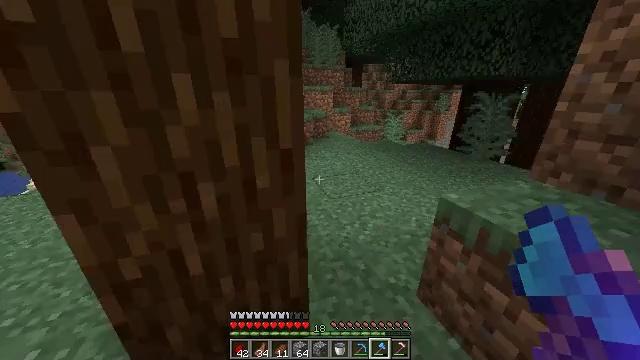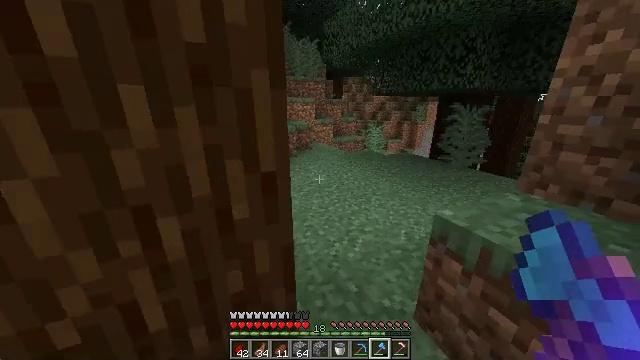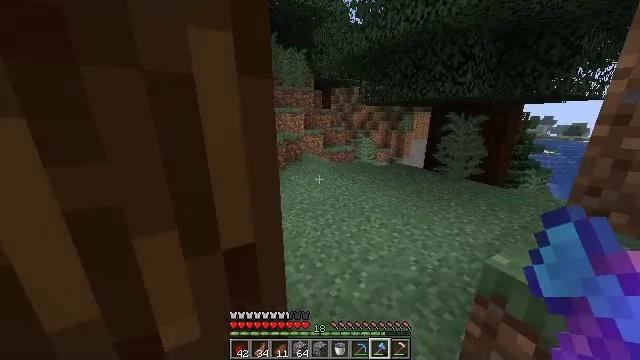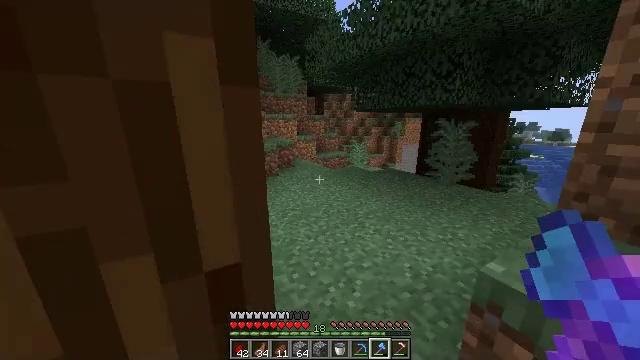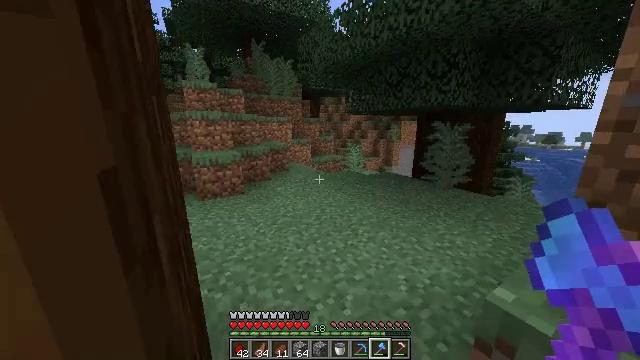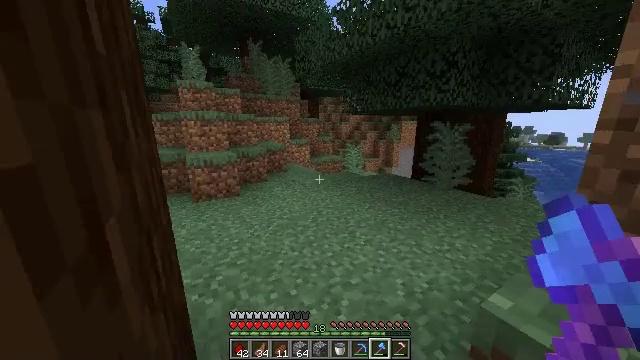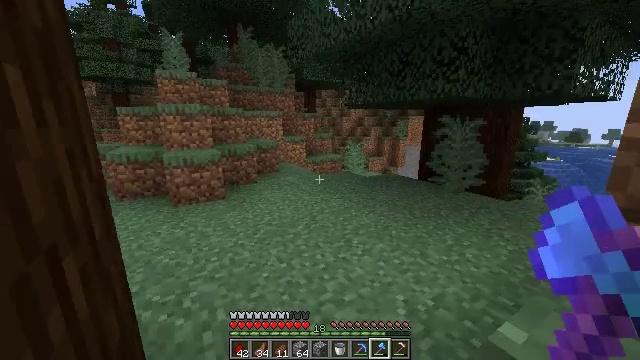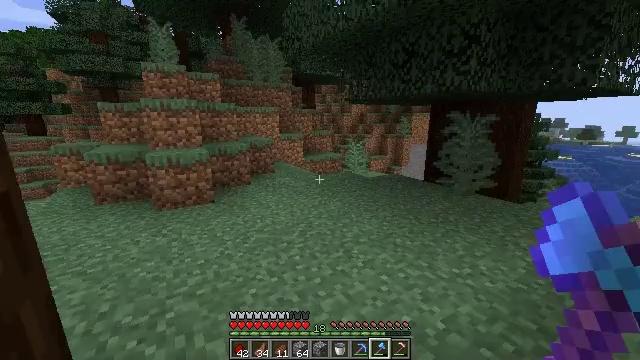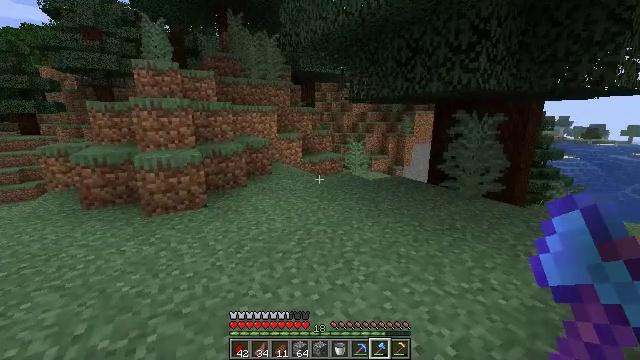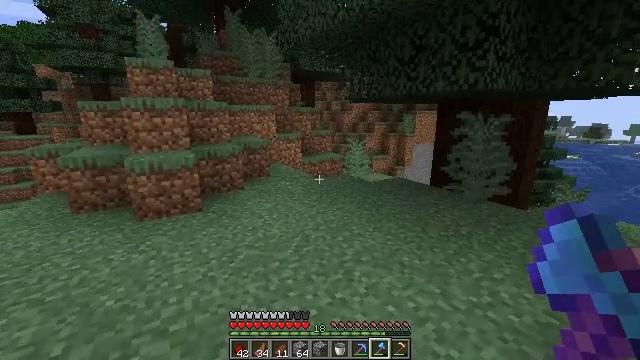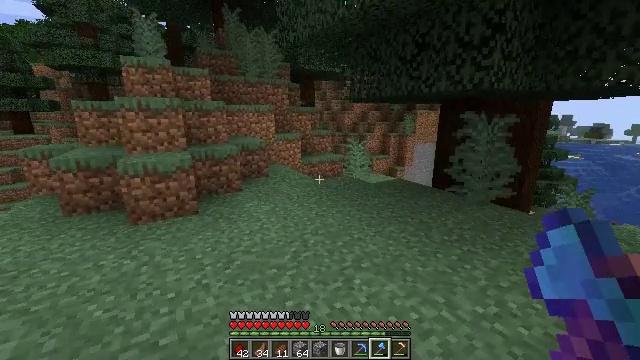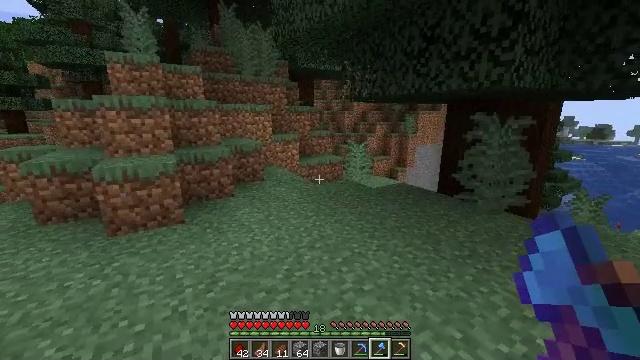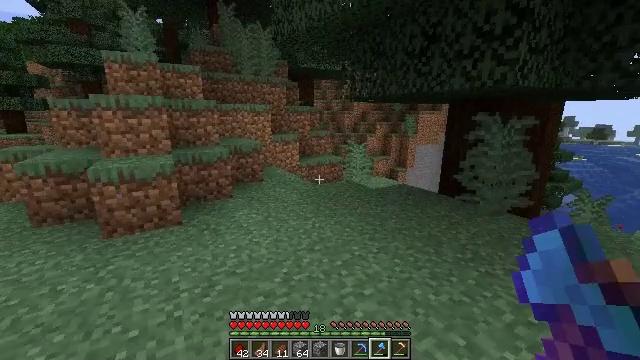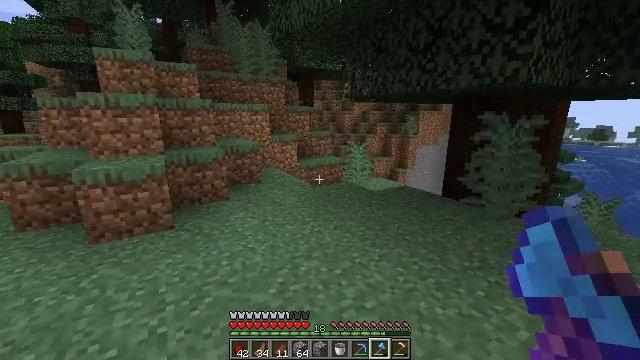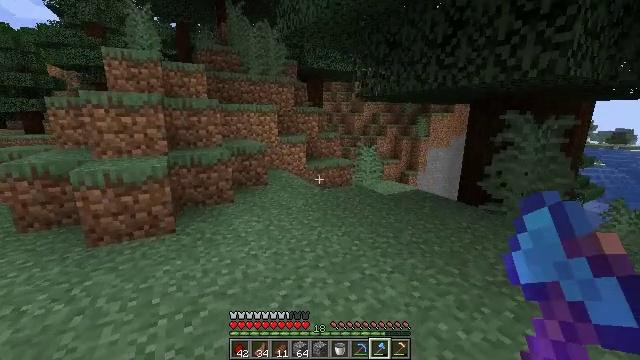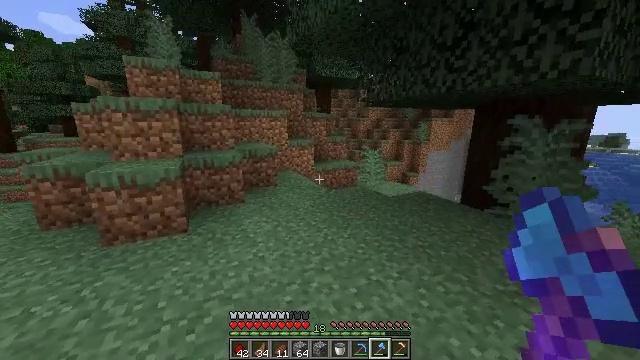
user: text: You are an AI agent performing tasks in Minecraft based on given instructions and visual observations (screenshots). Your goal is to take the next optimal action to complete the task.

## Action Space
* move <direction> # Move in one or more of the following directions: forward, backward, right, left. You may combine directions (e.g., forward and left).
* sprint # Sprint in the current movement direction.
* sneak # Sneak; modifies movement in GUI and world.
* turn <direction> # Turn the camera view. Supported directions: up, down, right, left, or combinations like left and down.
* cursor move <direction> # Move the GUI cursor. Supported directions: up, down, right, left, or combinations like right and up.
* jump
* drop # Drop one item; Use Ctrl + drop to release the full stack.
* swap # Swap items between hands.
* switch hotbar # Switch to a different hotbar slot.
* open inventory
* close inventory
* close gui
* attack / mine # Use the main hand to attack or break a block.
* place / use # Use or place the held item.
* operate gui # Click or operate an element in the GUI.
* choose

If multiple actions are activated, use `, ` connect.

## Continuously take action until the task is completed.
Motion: motion action
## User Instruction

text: Break the mature wheat plants.
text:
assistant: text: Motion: move forward, turn right and up
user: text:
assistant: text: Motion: move forward, sprint, turn right and up
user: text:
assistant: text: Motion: move forward, sprint, turn right and up
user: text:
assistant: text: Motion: move forward, sprint
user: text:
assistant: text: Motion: move forward, sprint
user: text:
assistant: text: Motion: move forward
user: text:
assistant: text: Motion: move forward
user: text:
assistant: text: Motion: move forward
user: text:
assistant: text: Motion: move forward
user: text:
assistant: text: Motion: move forward
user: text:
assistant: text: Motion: move forward
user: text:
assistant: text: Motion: move forward
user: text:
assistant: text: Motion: move forward, sprint
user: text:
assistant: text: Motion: move forward, sprint, turn left
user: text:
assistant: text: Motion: move forward, sprint, turn left
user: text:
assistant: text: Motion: move forward, sprint, turn left
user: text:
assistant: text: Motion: move forward, sprint, turn left
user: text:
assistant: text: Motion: move forward, turn left
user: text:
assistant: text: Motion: move forward, turn left
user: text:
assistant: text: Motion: move forward, turn left
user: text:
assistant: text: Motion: move forward, turn left
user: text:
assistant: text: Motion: move forward, turn left
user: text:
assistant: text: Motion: move forward, turn left
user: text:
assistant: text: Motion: move forward, turn left and up
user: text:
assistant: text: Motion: move forward, turn left
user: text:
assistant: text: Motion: move forward, turn left
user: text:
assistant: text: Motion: move forward, jump
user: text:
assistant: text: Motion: move forward, jump
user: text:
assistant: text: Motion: move forward, jump
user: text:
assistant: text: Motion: move forward, jump